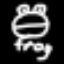
Label: frog